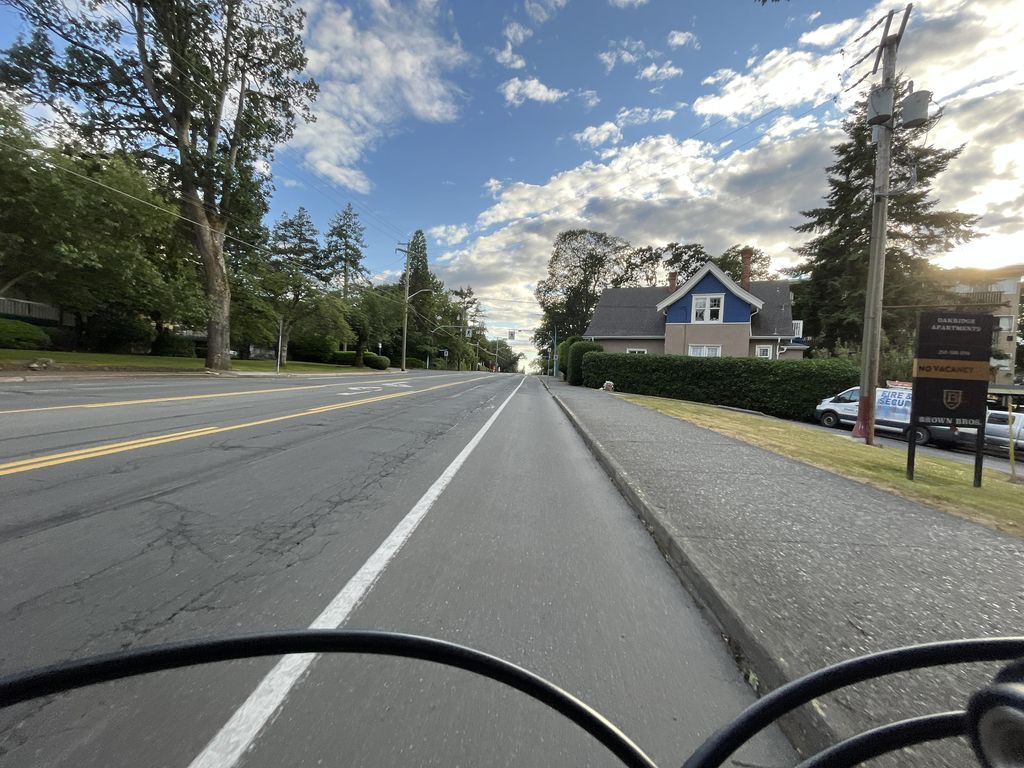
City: victoria